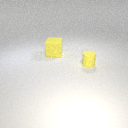
small yellow rubber cylinder to the right of large yellow rubber cube